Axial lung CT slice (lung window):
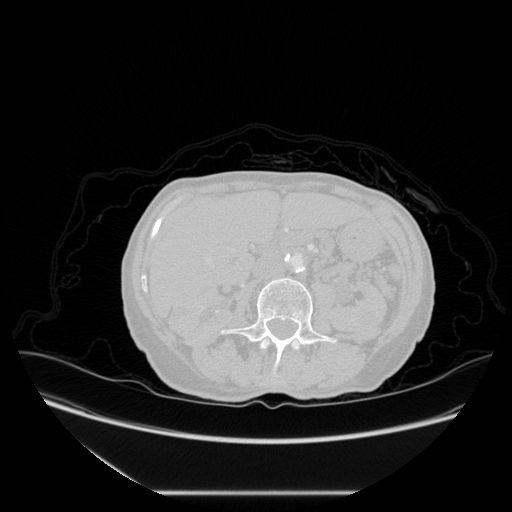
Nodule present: no